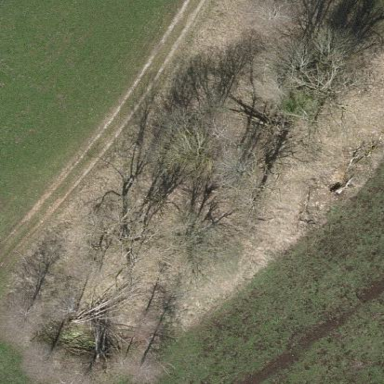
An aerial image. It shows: Forest with broadleaved trees.